Aerial crown-view tile of a tropical tree (Barro Colorado Island, Panama), acquired 20250512:
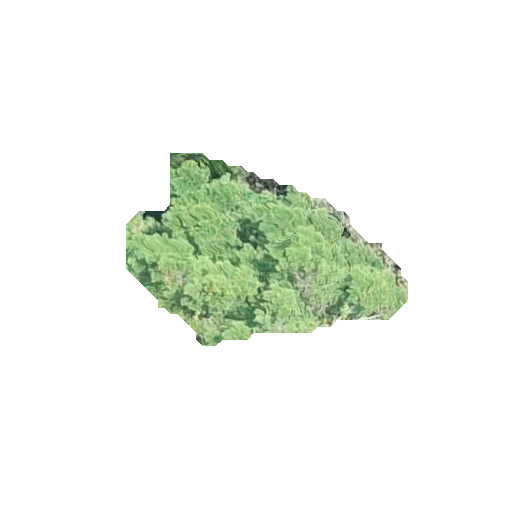
Species: Terminalia oblonga
GBIF accepted scientific name: Terminalia oblonga
Crown area: 50.495 m²